Question: I have a sphere in my program and I intend to draw some rectangles over at a distance x from the centre of this sphere. The figure looks something below:

The rectangles are drawn at (x,y,z) points that I have already have in a vector of 3d points.
Let's say the distance x from centre is 10. Notice the orientation of these rectangles and these are tangential to an imaginary sphere of radius 10 (perpendicular to an imaginary line from the centre of sphere to the centre of rectangle)
Currently, I do something like the following:
For n points 'vector<vec3f> pointsInSpace' where the rectnagles have to be plotted
'''
for(int i=0;i<pointsInSpace.size();++i){
//draw rectnagle at (x,y,z)
}
'''
which does not have this kind of tangential orientation that I am looking for.
It looked to me of applying 'roll,pitch,yaw' rotations for each of these rectangles and using quaternions somehow to make them tangential as to what I am looking for.
However, it looked a bit complex to me and I wanted to ask about some better method to do this.
Also, the rectangle in future might change to some other shape, so a kind of generic solution would be appreciated.
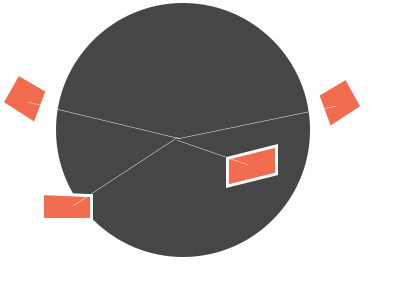
Answer: I think you essentially want the same transformation as would be accomplished with a LookAt() function (you want the rectangle to 'look at' the sphere, along a vector from the rectangle's center, to the sphere's origin).
If your rectangle is formed of the points:
'''
(-1, -1, 0)
(-1, 1, 0)
( 1, -1, 0)
( 1, 1, 0)
'''
Then the rectangle's normal will be pointing along Z. This axis needs to be oriented towards the sphere.
So the normalised vector from your point to the center of the sphere is the Z-axis.
Then you need to define a distinct 'up' vector - (0,1,0) is typical, but you will need to choose a different one in cases where the Z-axis is pointing in the same direction.
The cross of the 'up' and 'z' axes gives the x axis, and then the cross of the 'x' and 'z' axes gives the 'y' axis.
These three axes (x,y,z) directly form a rotation matrix.
This resulting transformation matrix will orient the rectangle appropriately. Either use GL's fixed function pipeline (yuk), in which case you can just use gluLookAt(), or build and use the matrix above in whatever fashion is appropriate in your own code.